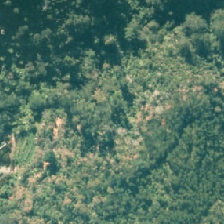
Land cover: broadleaved_indigenous_hardwood